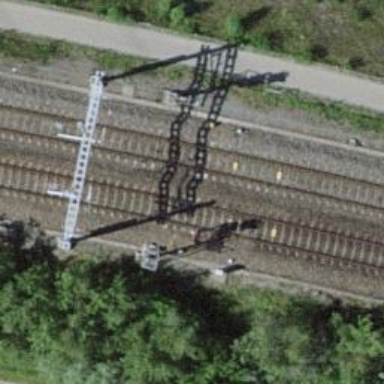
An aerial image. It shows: Railway signal.